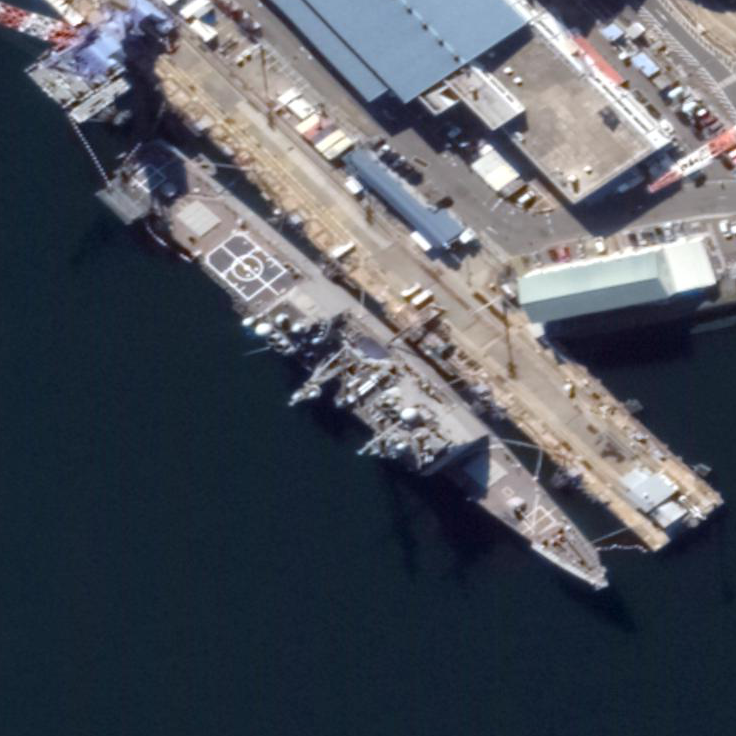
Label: cruiser